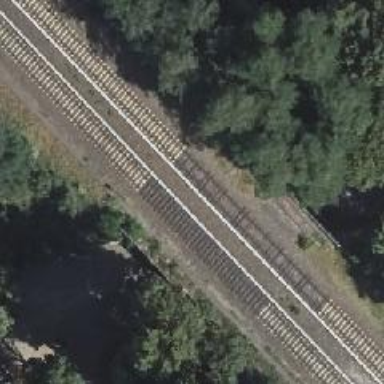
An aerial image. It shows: Bridge carrying electrified light rail track.